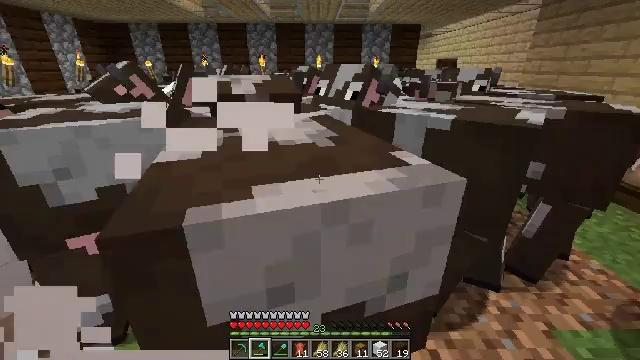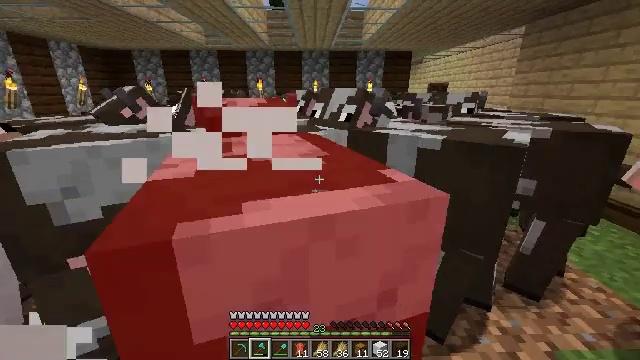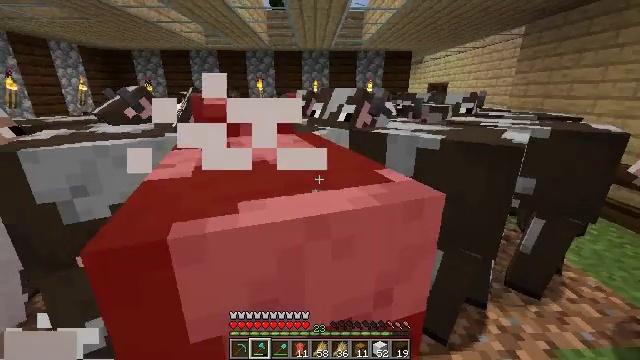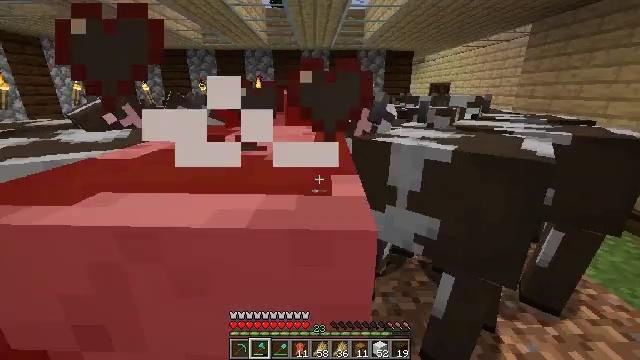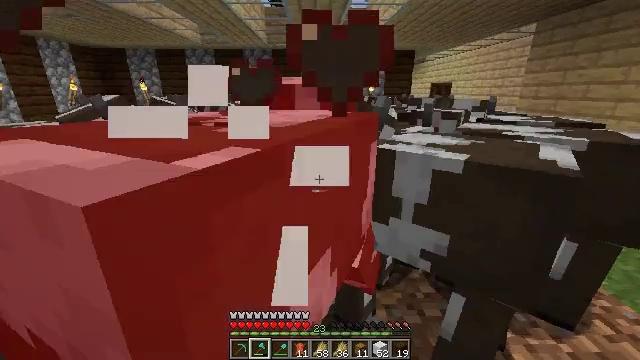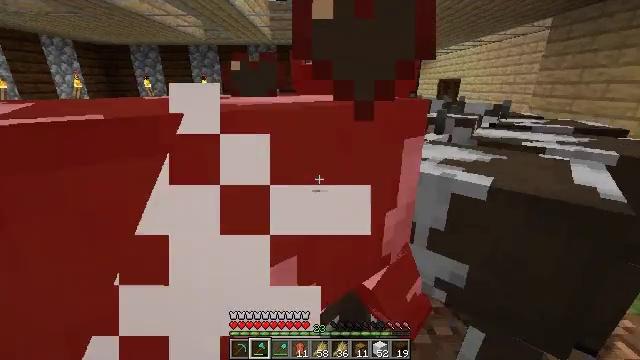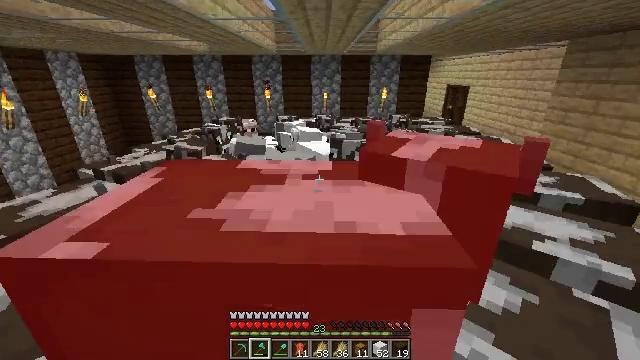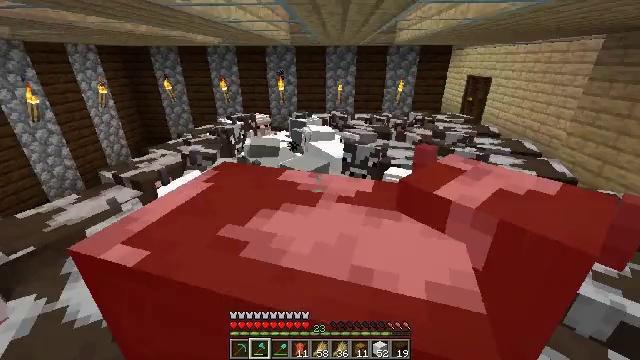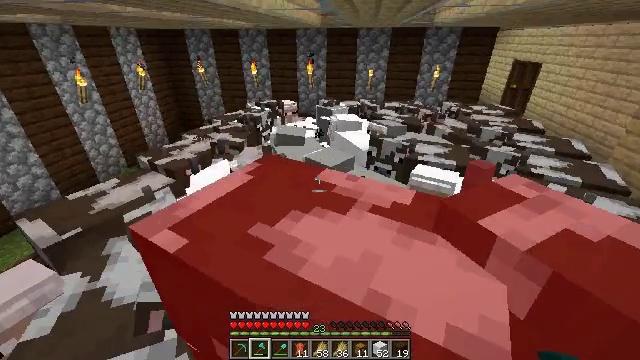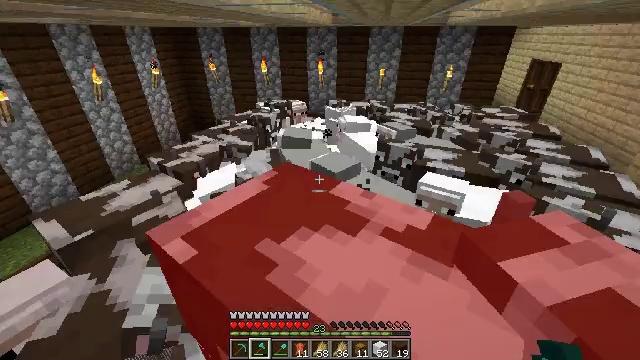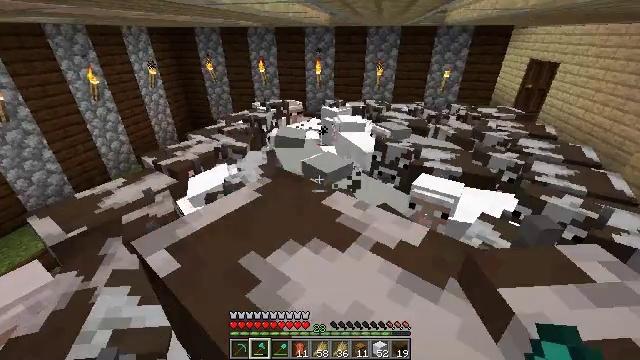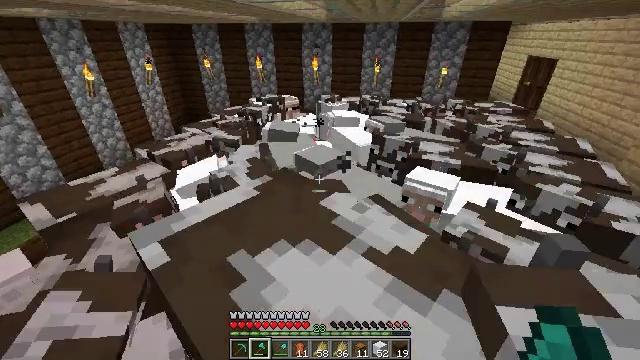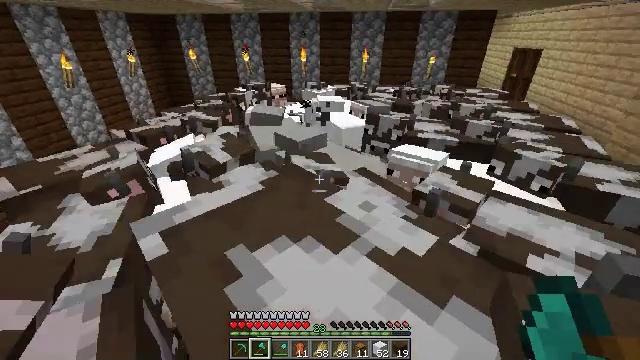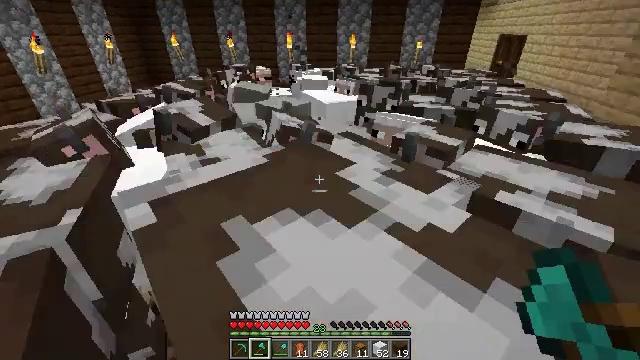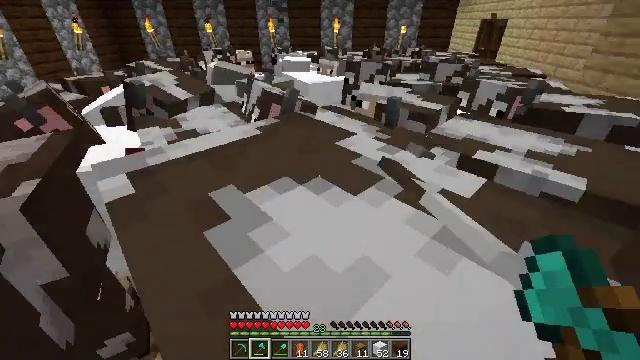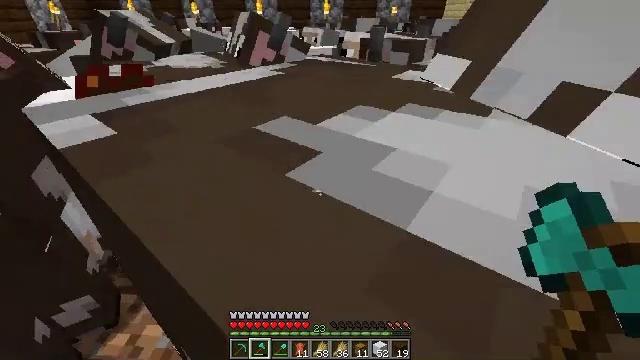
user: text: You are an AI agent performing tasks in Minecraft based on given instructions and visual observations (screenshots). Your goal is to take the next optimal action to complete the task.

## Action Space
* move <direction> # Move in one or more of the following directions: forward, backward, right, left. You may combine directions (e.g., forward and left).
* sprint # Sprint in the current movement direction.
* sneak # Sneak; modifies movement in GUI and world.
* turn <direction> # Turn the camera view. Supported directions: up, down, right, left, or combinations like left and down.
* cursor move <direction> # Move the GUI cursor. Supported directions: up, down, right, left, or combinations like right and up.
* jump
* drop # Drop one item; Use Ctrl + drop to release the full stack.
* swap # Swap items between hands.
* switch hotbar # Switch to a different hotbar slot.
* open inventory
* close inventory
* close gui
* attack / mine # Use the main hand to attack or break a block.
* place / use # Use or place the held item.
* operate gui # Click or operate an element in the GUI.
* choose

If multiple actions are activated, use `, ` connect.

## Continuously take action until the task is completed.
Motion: motion action
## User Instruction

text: Combat the cow.
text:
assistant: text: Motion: turn up
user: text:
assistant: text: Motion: move forward
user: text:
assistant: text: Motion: move forward
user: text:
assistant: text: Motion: move forward
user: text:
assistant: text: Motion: move forward, turn left and down, jump
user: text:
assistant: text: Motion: move forward, turn left and down, jump
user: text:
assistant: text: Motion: move forward, turn left and down, jump
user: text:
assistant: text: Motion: move forward, turn left and down, jump
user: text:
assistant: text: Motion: move forward, turn left
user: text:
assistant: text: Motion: move forward
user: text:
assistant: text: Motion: move forward
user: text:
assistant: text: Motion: move forward, turn right
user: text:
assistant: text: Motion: move forward, turn right
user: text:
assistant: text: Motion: move forward, turn right and down
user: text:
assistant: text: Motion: move forward, turn right
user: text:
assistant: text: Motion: move forward
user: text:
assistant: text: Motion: move forward
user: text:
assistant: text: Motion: move forward
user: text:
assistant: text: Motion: move forward, turn right and down
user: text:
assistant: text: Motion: turn right and down
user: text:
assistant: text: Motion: no_op
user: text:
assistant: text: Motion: no_op
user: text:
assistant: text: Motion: turn right and up
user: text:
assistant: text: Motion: turn right and up
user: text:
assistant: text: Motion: move forward
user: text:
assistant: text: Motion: move forward
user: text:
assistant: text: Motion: move forward
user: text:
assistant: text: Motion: move forward, turn right and up
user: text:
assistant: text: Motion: move forward, turn right
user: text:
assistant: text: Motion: move forward, turn right